Question: I've been working on a bitmap loader, with the main goal to do nothing more than parse the data properly and render it in OpenGL. I'm at the point where I need to draw the pixels on an x/y (i.e., pixel by pixel) basis (at least, this is what I think I need to do as far as rendering is concerned). I've already bound the texture object and called 'glTexImage2D(...)'.
Currently, what I'm having trouble with is the pixel by pixel algorithm.
As far as I understand it, bitmap (aka DIB) files store in what is known as the . Each row of pixels consists of 'x' amount of bytes, with each pixel holding a byte count divisible either by 4 ( 32 bits per pixel ), 3 ( 24 bits per pixel ), 2 ( 16 bits per pixel ), or 1 ( 8 bits per pixel ).
I'm honestly slightly confused as to whether or not, despite doing what was directed to me in <URL>, this approach is correct.
I assume that going about it on a pixel by pixel basis is the right approach, mainly because
rendering a quad with 'glVertex*' and 'glTexCoord*' produced nothing more than a grayed out rectangle (at the time I thought the OpenGL would handle this by itself, hence why attempting that in the first place).
I should also note that, while my question displays OpenGL 3.1 shaders, I moved to SDL 1.2
so I could just use immediate mode for the time being until I got the right algorithms implemented, and then switch back to modern GL.
---
The test image I'm parsing:

It's data output (pastebinned due to its very long length):
<URL>
:
'''
void R_RenderTexture_PixByPix( texture_bmp_t* const data, const vec3 center )
{
glBindTexture( GL_TEXTURE_2D, data->texbuf_id );
glBegin( GL_POINTS );
{
const unsigned width = data->img_data->width + ( unsigned int ) center[ VEC_X ];
const unsigned height = data->img_data->height + ( unsigned int ) center[ VEC_Y ];
const unsigned bytecount = GetByteCount( data->img_data->bpp );
const unsigned char* pixels = data->img_data->pixels;
unsigned color_offset = 0;
unsigned x_pixel;
for ( x_pixel = center[ VEC_X ]; x_pixel < width; ++x_pixel )
{
unsigned y_pixel;
for ( y_pixel = center[ VEC_Y ]; y_pixel < height; ++y_pixel )
{
}
const bool do_color_update = true; //<--- replace true with a condition which checks to see if the color needs to be updated.
if ( do_color_update )
{
glColor3fv( pixels + color_offset );
}
color_offset += bytecount;
}
}
glEnd();
glBindTexture( GL_TEXTURE_2D, 0 );
}
'''
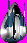
Answer: You're completely missing the point of a OpenGL texture in your code. The texture holds the image for you and the rasterizer does all the iterations over the pixel data for you. No need to write a pixel-pusher loop yourself.
As your code stands right now that texture is completely bogus and does nothing. You could completely omit the calls to glBindTexture and it'd still work - or not, because you're not actually drawing anything, you just set the glColor state. To draw something you'd have to call glVertex.
So why not leverage the pixel-pushing performance of modern GPUs and actually use a texture? How about this:
'''
void R_RenderTexture_PixByPix( texture_bmp_t* const data, const vec3 center )
{
if( 0 == data->texbuf_id ) {
glGenTextures(1, &(data->texbuf_id));
glBindTexture( GL_TEXTURE_2D, data->texbuf_id );
glPixelStorei(GL_UNPACK_ALIGNMENT, 1);
// there are a few more, but the defaults are ok
// if you didn't change them no need for further unpack settings
GLenum internal_format;
GLenum format;
GLenum type;
switch(data->img_data->bpp) {
case 8:
// this could be a palette or grayscale
internal_format = GL_LUMINANCE8;
format = GL_LUMINANCE;
type = GL_UNSIGNED_BYTE;
break;
case 15:
internal_format = GL_RGB5;
format = GL_BGR; // BMP files have BGR pixel order
type = GL_UNSIGNED_SHORT_1_5_5_5;
break;
case 16:
internal_format = GL_RGB8;
format = GL_BGR; // BMP files have BGR pixel order
type = GL_UNSIGNED_SHORT_5_6_5;
break;
case 24:
internal_format = GL_RGB8;
format = GL_BGR; // BMP files have BGR pixel order
type = GL_UNSIGNED_BYTE;
break;
case 32:
internal_format = GL_RGB8;
format = GL_BGR; // BMP files have BGR pixel order
type = GL_UNSIGNED_INT_8_8_8_8;
break;
}
glTexImage2D( GL_TEXTURE_2D, 0, internal_format,
data->img_data->width, data->img_data->height, 0,
format, type, data->img_data->pixels );
glTexParameteri(GL_TEXTURE_2D, GL_TEXTURE_MIN_FILTER, GL_NEAREST);
glTexParameteri(GL_TEXTURE_2D, GL_TEXTURE_MAG_FILTER, GL_NEAREST);
} else {
glBindTexture( GL_TEXTURE_2D, data->texbuf_id );
}
static GLfloat verts[] = {
0, 0,
1, 0,
1, 1,
0, 1
};
// the following is to address texture image pixel centers
// tex coordinates 0 and 1 are not on pixel centers!
float const s0 = 1. / (2.*tex_width);
float const s1 = ( 2.*(tex_width-1) + 1.) / (2.*tex_width);
float const t0 = 1. / (2.*tex_height);
float const t1 = ( 2.*(tex_height-1) + 1.) / (2.*tex_height);
GLfloat texcoords[] = {
s0, t0,
s1, t0,
s1, t1,
s0, t1
};
glEnableClientState(GL_VERTEX_ARRAY);
glEnableClientState(GL_TEXTURE_COORD_ARRAY);
glEnable(GL_TEXTURE_2D);
glVertexPointer(2, GL_FLOAT, 0, verts);
glTexCoordPointer(2, GL_FLOAT, 0, texcoords);
glColor4f(1., 1., 1., 1.);
glDrawArrays(GL_QUADS, 0, 4);
glDisableClientState(GL_VERTEX_ARRAY);
glDisableClientState(GL_TEXTURE_COORD_ARRAY);
glBindTexture( GL_TEXTURE_2D, 0 );
}
'''